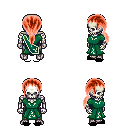
a pixel art fantasy rpg character, male body template, skeleton, sash dress, teal pants, red ponytail hairstyle, black slippers, four views (front, back, left, right), 2x2 character sprite sheet, small pixel art, hard edges, no anti-aliasing